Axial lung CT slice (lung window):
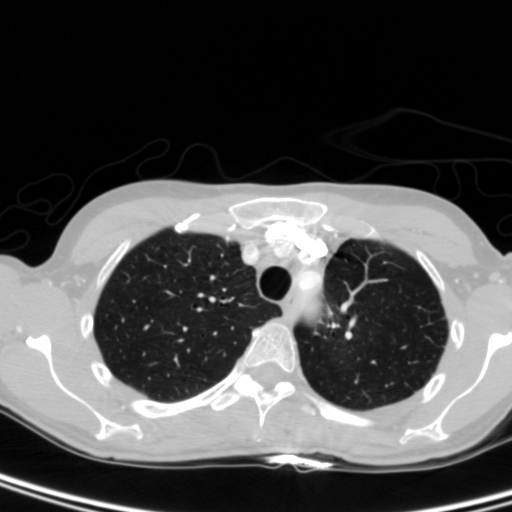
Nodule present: no